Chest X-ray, PA view. Patient: 44 years old, sex F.
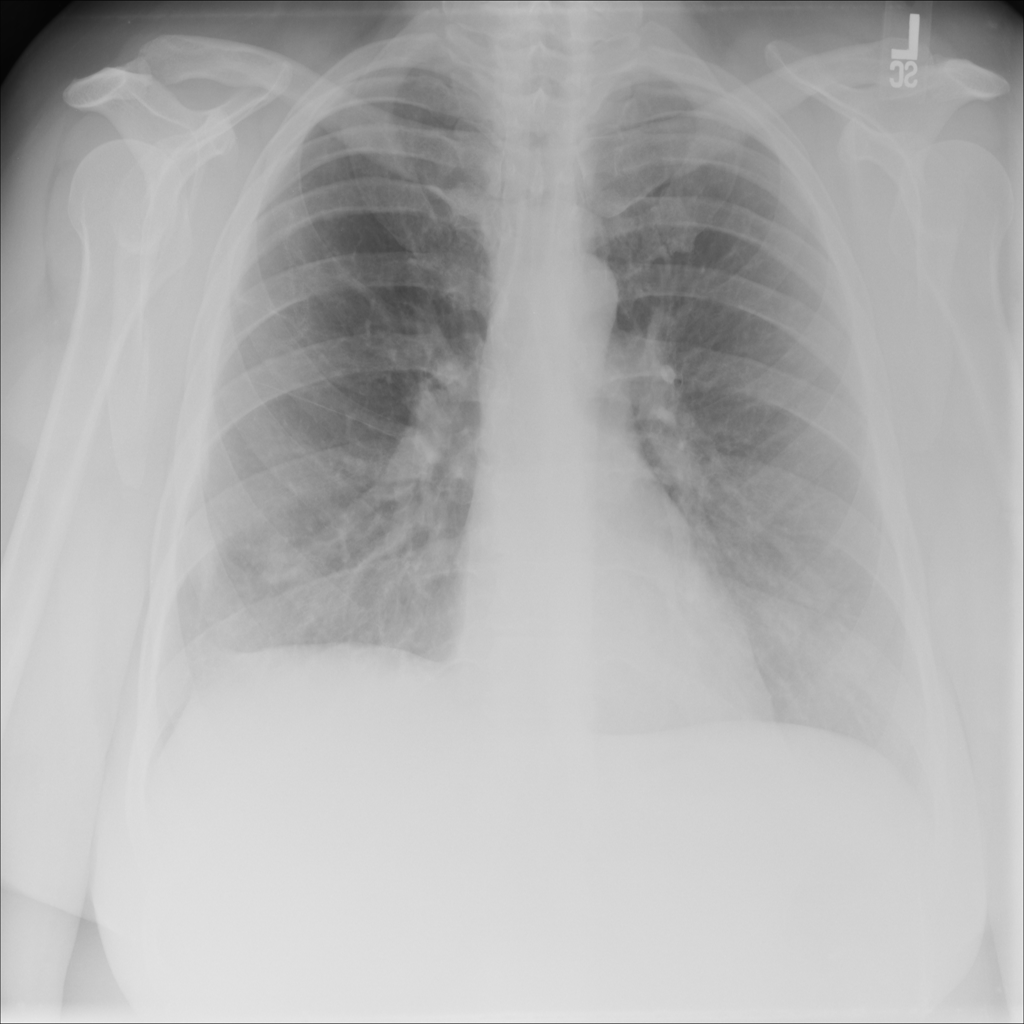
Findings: No Finding